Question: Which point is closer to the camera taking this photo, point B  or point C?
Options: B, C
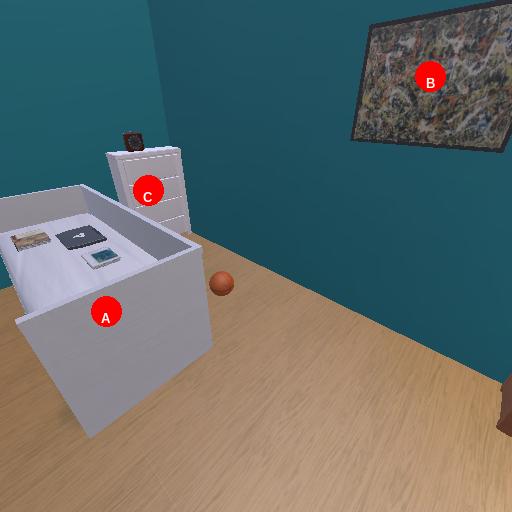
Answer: B